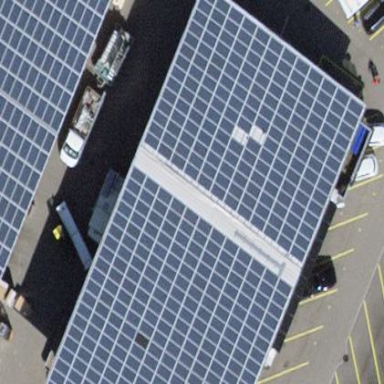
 equipped with solar photovoltaic panel generator."